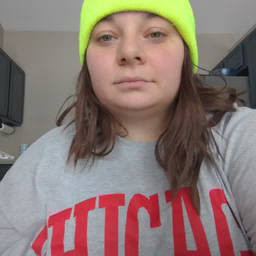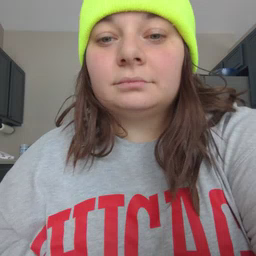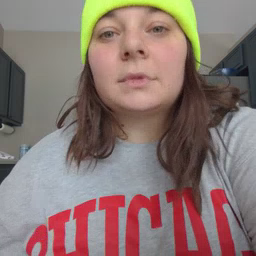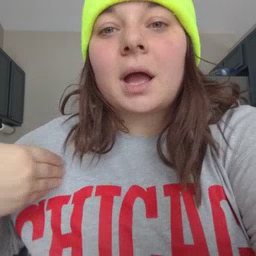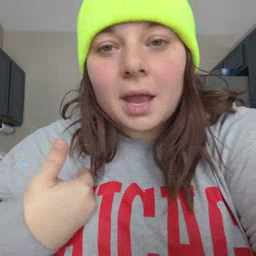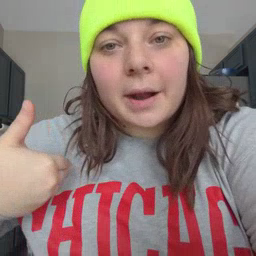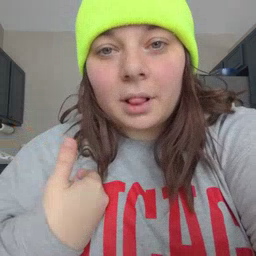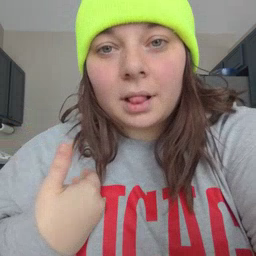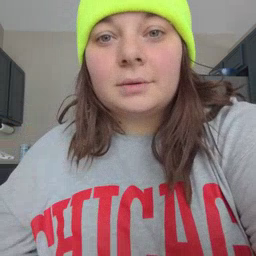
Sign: animal